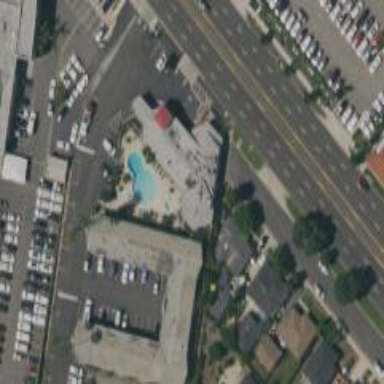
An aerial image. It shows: Motel building classified as hotel under tourism category.